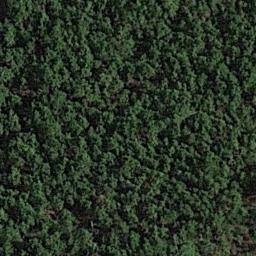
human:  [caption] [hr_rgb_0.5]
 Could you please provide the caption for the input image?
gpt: The forest has a lot of evenly distributed green trees .

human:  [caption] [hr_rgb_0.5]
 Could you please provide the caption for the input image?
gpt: The forest is full of green trees .

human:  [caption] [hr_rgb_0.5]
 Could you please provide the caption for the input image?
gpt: Many dense green trees are in a forest .

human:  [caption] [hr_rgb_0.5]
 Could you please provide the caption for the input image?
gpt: There are some crisscross paths on this land .

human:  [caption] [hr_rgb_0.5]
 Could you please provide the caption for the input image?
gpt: A dense forest with many green trees .